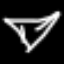
Label: diamond